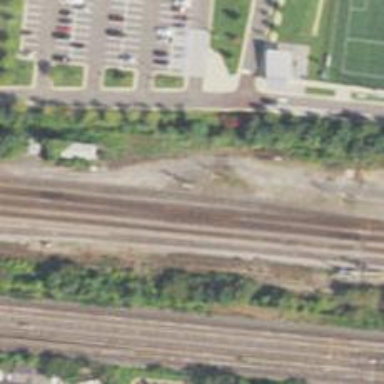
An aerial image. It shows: Railway signal.